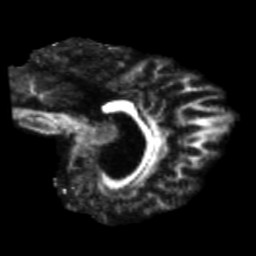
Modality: FA
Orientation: sagittal
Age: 68
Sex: female
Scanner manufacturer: siemens
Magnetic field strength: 3 T
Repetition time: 5.47 s
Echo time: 0.0854 s